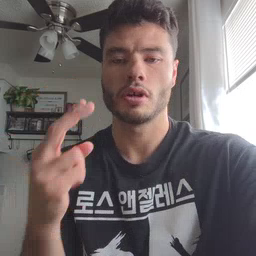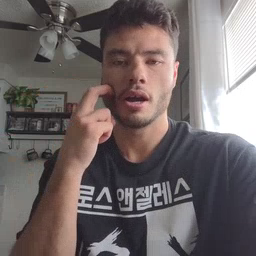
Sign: gum